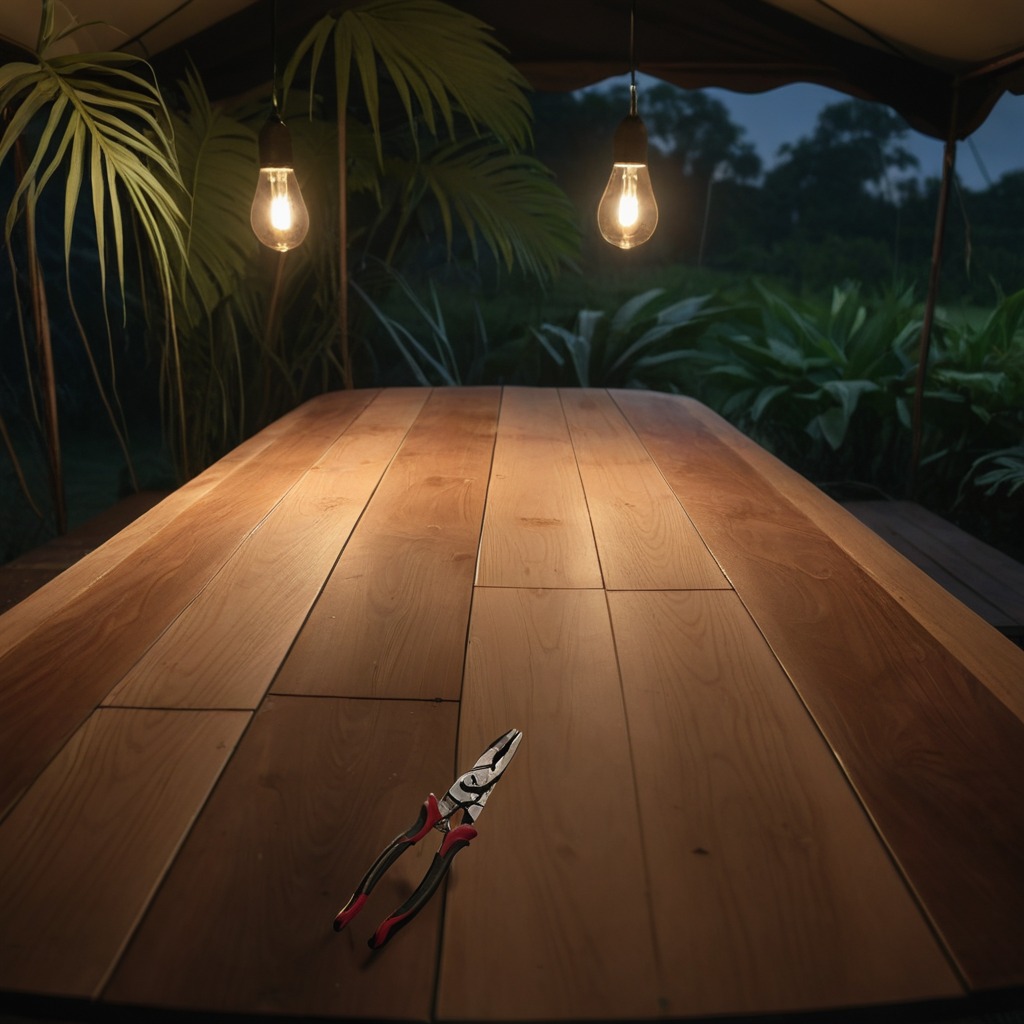
A plier is lying on the wooden table.